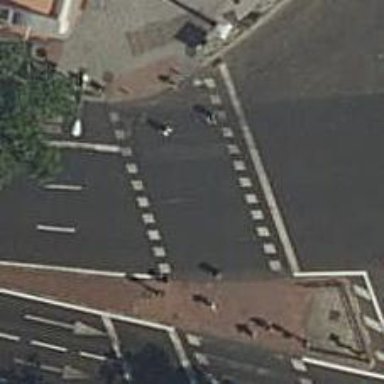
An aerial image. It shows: Road crossing with traffic signals.